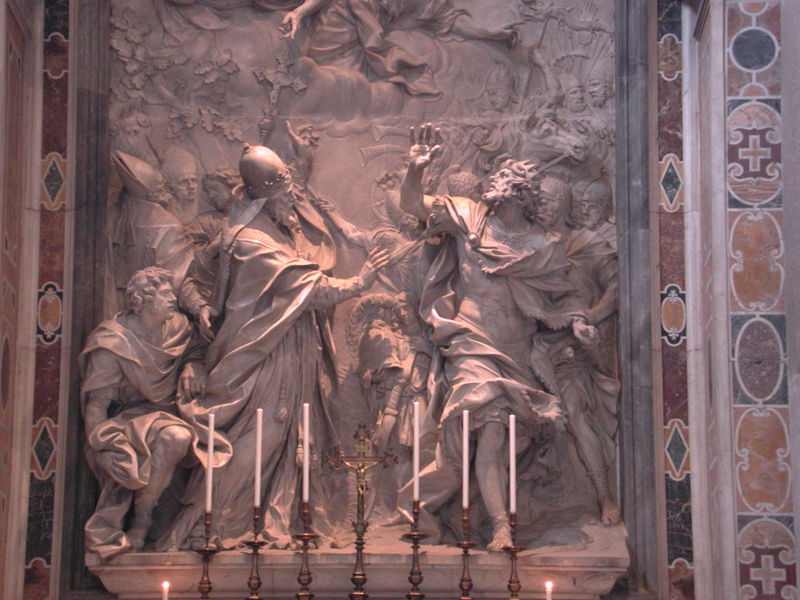
Titel: Attilas Vertreibung durch Papst Leo
Künstler: Alessandro Algardi
Standort: Rom, S. Pietro (EU - I - Latium)
Schlagwörter: blätter, feuer, gott, hand, himmel, kampf, schatten, umhang, wolken, finger, licht, marmor, männer, wolke, bart, wand, barock, stein, kirche, gewand, gewänder, oval, engel, skulptur, relief, farbig, bischof, papst, soldaten, kerzen, foto, kreuz, schwert, schrecken, helm, frieden, altar, sims, kerzenständer, kerzenlicht, sandale, skulpturen, jesus, priester, mitra, posaunen, tiara, heilige, märtyrer, fresko, heilig, kreut, hochrelief, eichenlaub, fibel, konstantin, wandrelief